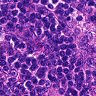
Metastatic tissue present: no